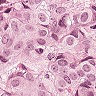
Metastatic tissue present: yes